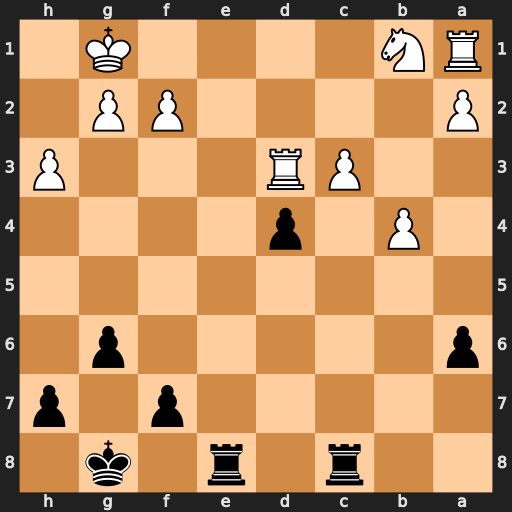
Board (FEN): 2r1r1k1/5p1p/p5p1/8/1P1p4/2PR3P/P4PP1/RN4K1
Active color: b
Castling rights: -
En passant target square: -
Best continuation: Re1+ Kh2 dxc3 Nxc3 Rxa1